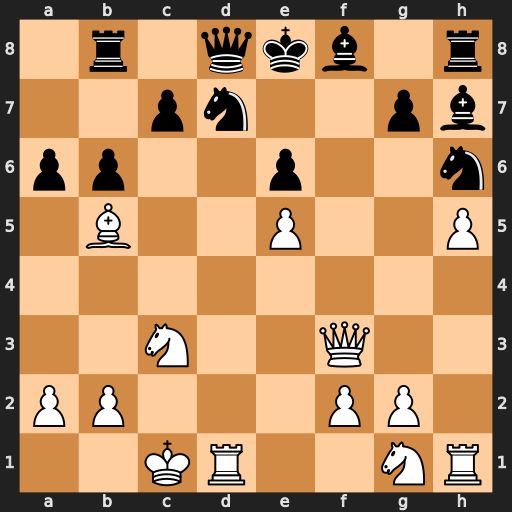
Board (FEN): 1r1qkb1r/2pn2pb/pp2p2n/1B2P2P/8/2N2Q2/PP3PP1/2KR2NR
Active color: w
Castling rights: k
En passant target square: -
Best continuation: Bxd7+ Qxd7 Rxd7